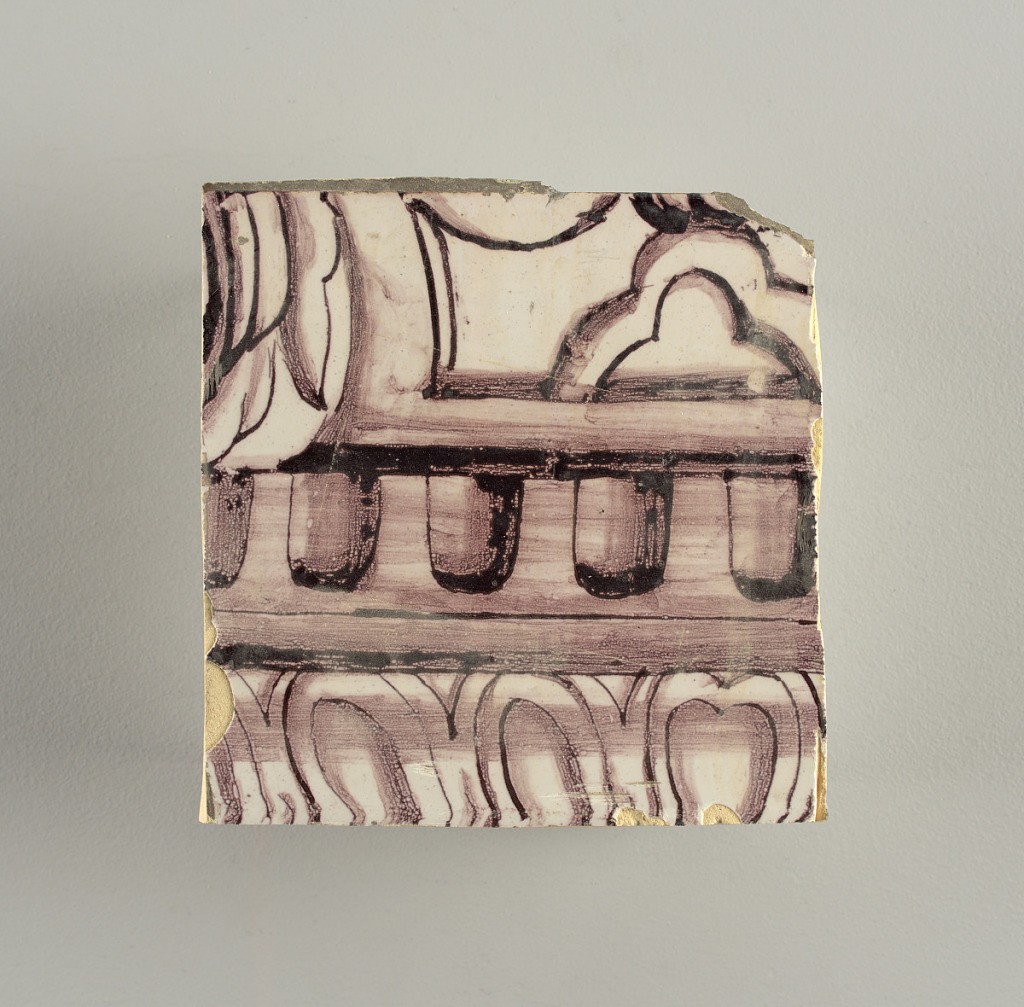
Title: Wall facing
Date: ca. 1725
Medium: Tin-glazed earthenware, underglaze
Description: Horizontal rectangle.  Thirty-seven tiles wide and twenty-one high with opening for door or window nineteen and one-half tiles high and twelve wide.  To left and right of opening, centered canopy above. Left, woman representing Hope, right, a sculputure urn.  Centered above opening, a mascaron.  Arabesque design of foliage.